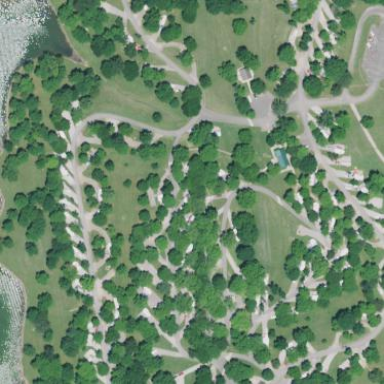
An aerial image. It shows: Campsite designated for tourism.